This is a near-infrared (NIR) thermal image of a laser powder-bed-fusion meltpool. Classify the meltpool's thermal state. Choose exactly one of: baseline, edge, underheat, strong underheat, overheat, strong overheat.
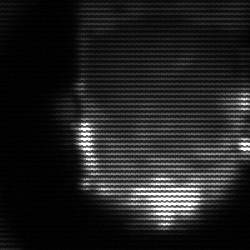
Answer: baseline